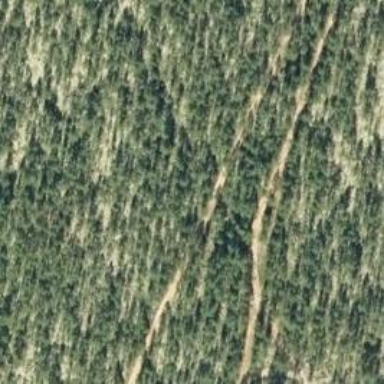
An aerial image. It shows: Fallen tree obstructing the path.